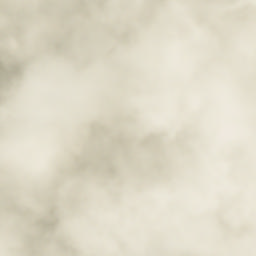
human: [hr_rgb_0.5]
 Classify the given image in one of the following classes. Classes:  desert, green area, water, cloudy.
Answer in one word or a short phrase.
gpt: cloudy